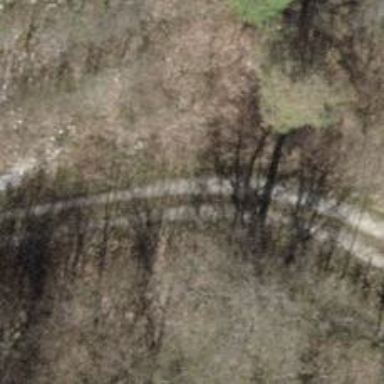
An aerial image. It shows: Compacted track road.